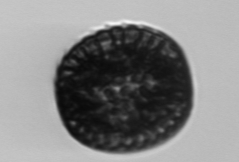
Label: Coscinodiscus